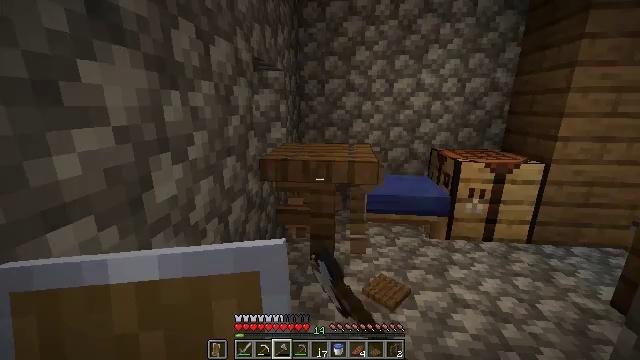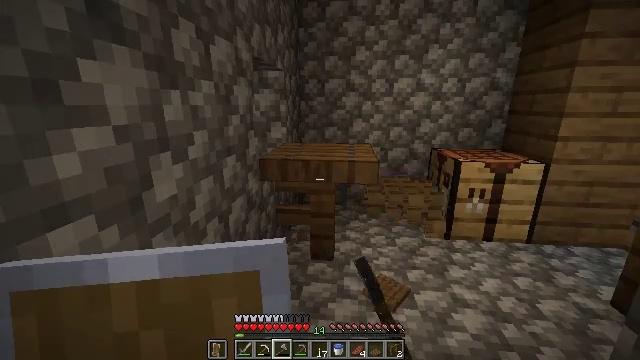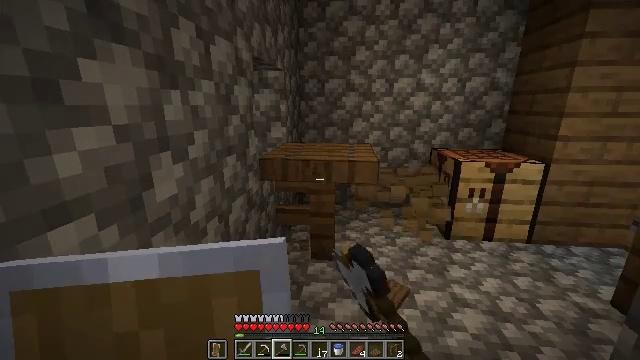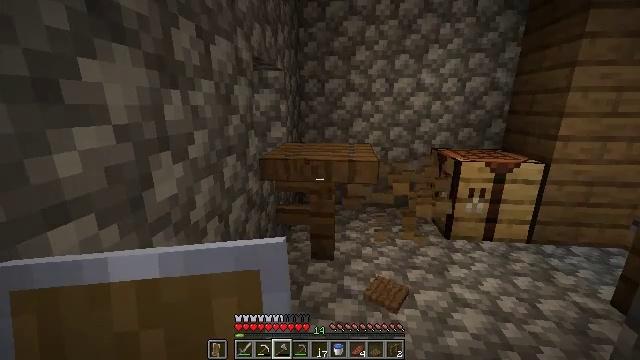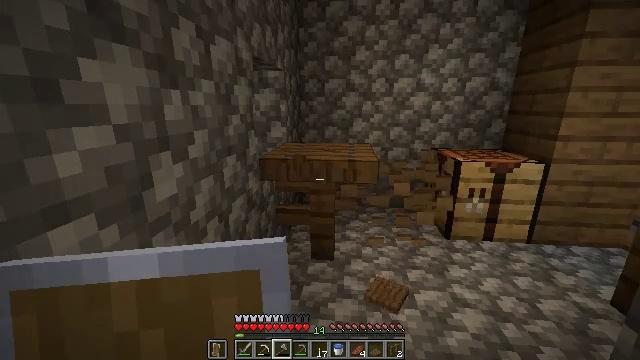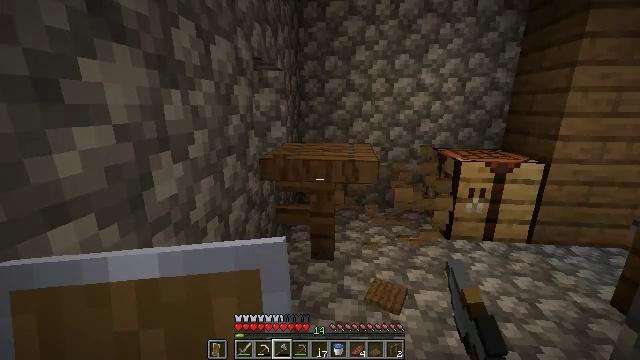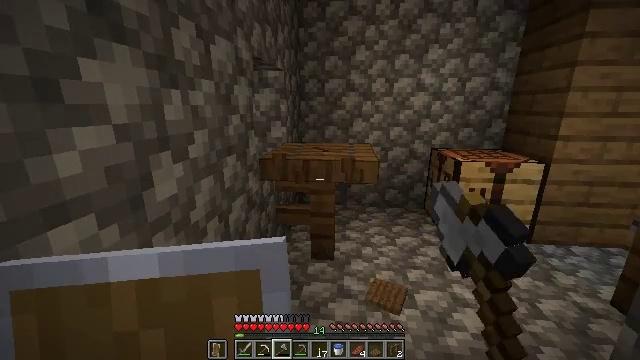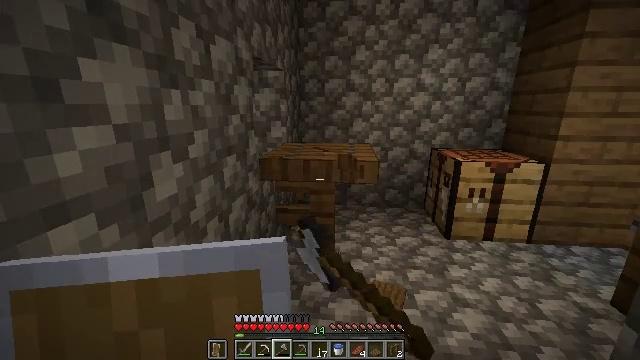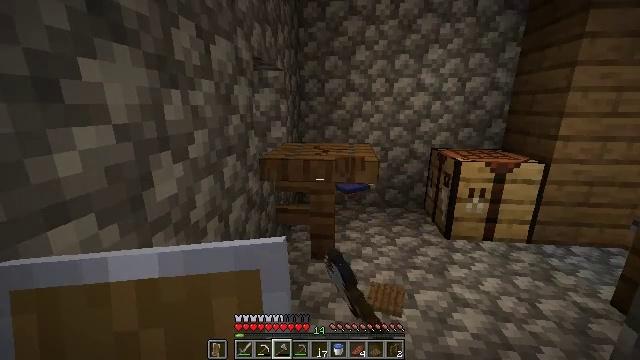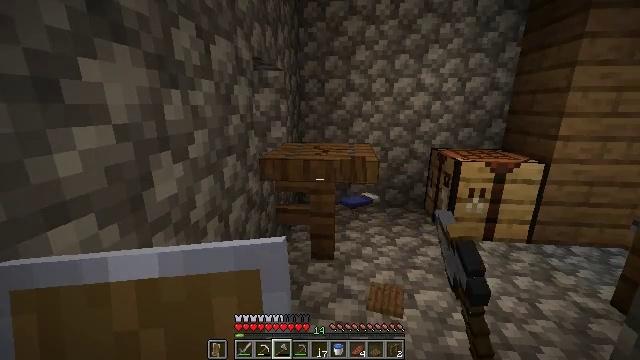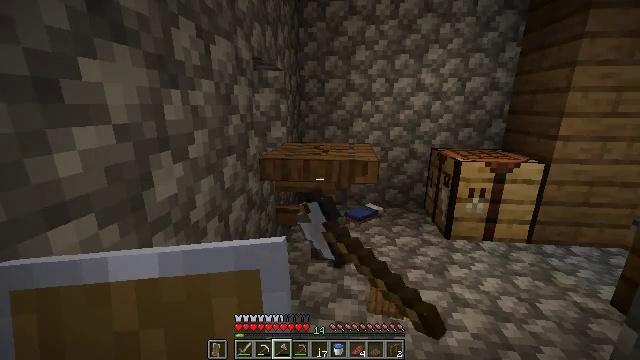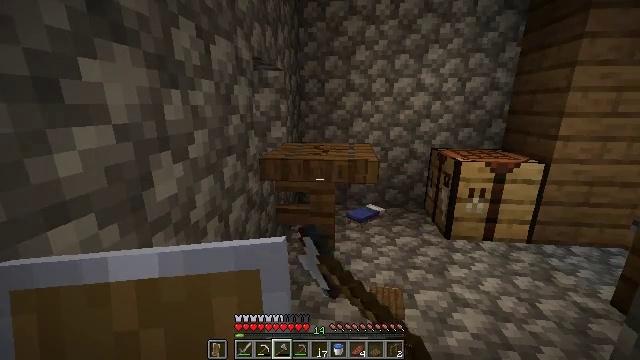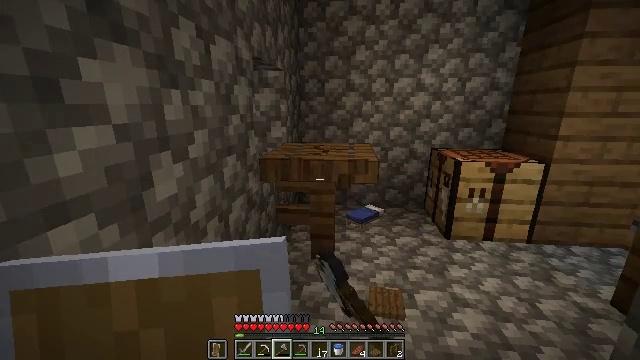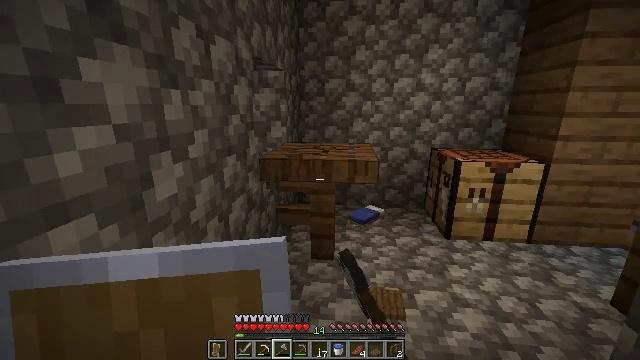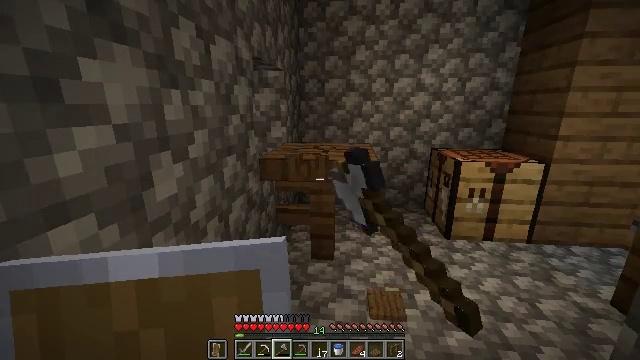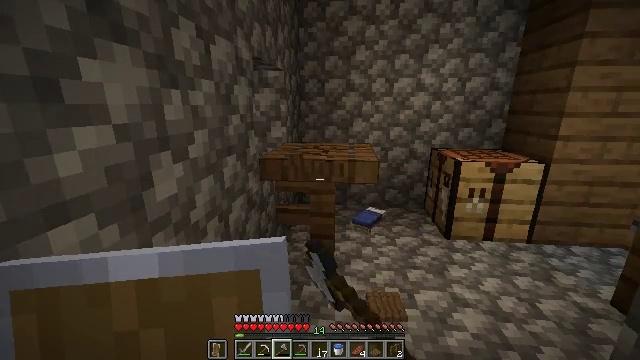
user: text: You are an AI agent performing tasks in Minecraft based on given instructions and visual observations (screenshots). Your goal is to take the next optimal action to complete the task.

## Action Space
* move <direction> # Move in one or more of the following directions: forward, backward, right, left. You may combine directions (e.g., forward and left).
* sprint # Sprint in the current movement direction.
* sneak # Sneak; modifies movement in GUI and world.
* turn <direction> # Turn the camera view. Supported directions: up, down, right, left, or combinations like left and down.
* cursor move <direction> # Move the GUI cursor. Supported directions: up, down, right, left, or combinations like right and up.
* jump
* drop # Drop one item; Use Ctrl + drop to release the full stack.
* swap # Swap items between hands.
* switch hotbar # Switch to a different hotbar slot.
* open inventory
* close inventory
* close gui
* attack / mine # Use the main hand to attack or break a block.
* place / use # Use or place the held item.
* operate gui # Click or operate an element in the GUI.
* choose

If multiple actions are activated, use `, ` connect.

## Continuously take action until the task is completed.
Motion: motion action
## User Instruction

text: Retrieve the spruce trapdoor by mining.
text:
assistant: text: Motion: attack / mine
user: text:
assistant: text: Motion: attack / mine
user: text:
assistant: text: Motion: attack / mine
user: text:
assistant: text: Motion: attack / mine
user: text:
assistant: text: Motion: attack / mine
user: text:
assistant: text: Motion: attack / mine
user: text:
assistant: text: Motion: attack / mine
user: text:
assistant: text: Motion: attack / mine
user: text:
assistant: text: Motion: attack / mine
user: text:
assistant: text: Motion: attack / mine
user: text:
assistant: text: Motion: attack / mine
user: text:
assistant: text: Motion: attack / mine
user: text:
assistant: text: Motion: attack / mine
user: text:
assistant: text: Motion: attack / mine
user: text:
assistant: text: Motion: attack / mine
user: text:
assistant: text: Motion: attack / mine
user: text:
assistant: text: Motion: move forward, attack / mine
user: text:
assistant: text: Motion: move forward, attack / mine
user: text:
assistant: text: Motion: move forward, attack / mine
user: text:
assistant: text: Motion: move forward, attack / mine
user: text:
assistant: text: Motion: attack / mine
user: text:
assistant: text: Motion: attack / mine
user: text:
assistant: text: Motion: attack / mine
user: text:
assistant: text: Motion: attack / mine
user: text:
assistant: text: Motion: attack / mine
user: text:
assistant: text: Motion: turn down, attack / mine
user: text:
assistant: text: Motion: attack / mine
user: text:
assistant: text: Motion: attack / mine
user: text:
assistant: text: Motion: attack / mine